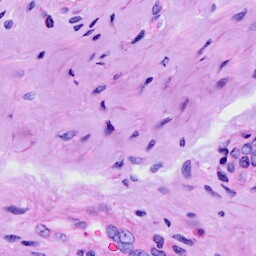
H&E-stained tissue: Cervix